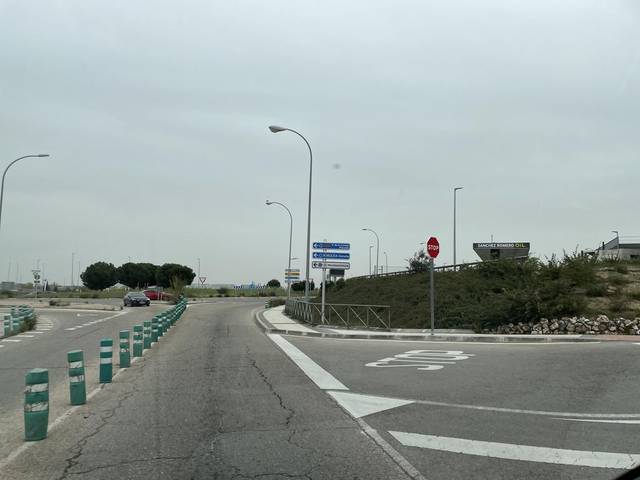
Region: Spain
Coordinates: 40.45, -3.882